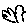
Label: bird